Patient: sex M, age 44
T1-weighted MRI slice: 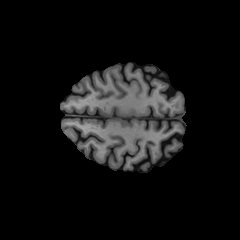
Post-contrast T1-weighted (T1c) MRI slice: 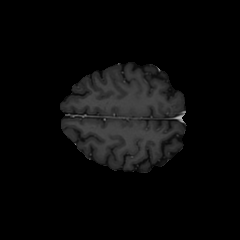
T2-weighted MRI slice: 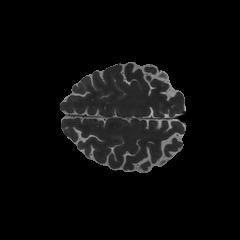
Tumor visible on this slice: no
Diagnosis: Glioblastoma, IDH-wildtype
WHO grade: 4